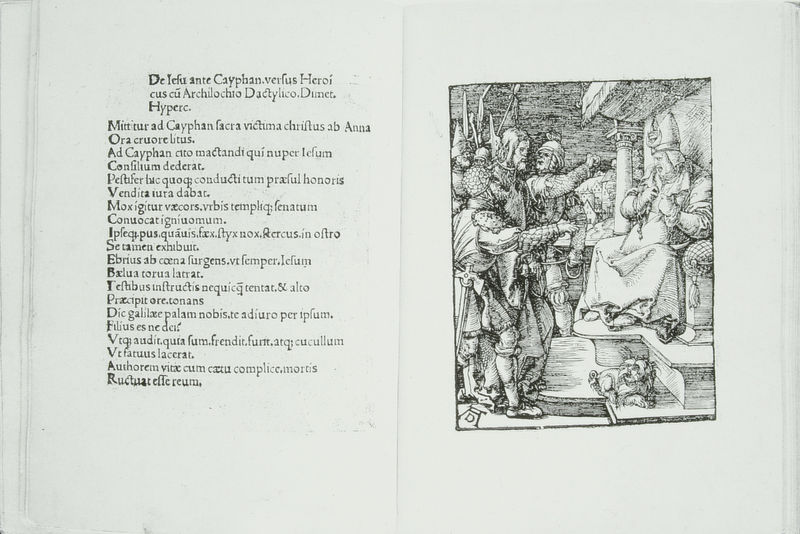
Titel: Die "Kleine Passion" mit dem Text des Benedictus Chelidonius
aufgeschlagen: Christus vor Kaiphas
Künstler: Albrecht Dürer
Standort: Schweinfurt
Institution: Sammlung Otto Schäfer
Schlagwörter: himmel, mann, schatten, weiß, menschen, sitzen, ausschnitt, hut, licht, männer, raum, schwarz, stuhl, säule, zeichnung, haus, hund, hunde, tier, gericht, richter, bibel, herodes, rahmen, sockel, bild, gewand, gotik, krone, renaissance, holzschnitt, schrift, sitz, kette, grafik, saal, angst, treppe, treppen, bischof, kissen, könig, lanze, papst, soldaten, thron, stufe, stufen, fett, buch, druck, schnitt, monogramm, stich, seite, gefangen, illustration, schwert, text, waffen, soldat, helm, herrscher, kardinal, pilatus, gebet, ritter, fürst, rüstung, buchdruck, buchseite, anklage, seiten, christus, jesus, teufel, gedicht, krieger, religiös, audienz, baldachin, mitra, mönche, tiara, tempel, speer, zeilen, dürer, absatz, kupferstich, schief, drache, poesie, latein, lateinisch, schirft, schächer, albrecht, albrecht dürer, rat, buchillustration, druckschrift, doppelseite, papststuhl, kaiphas, verurteilung, gottessohn, minuskel, gutenberg, landsknechte, seit, zeigt, latain, description, latin, linksbündig, textseite, caiphas, kaphas, krieer